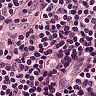
Metastatic tissue present: no